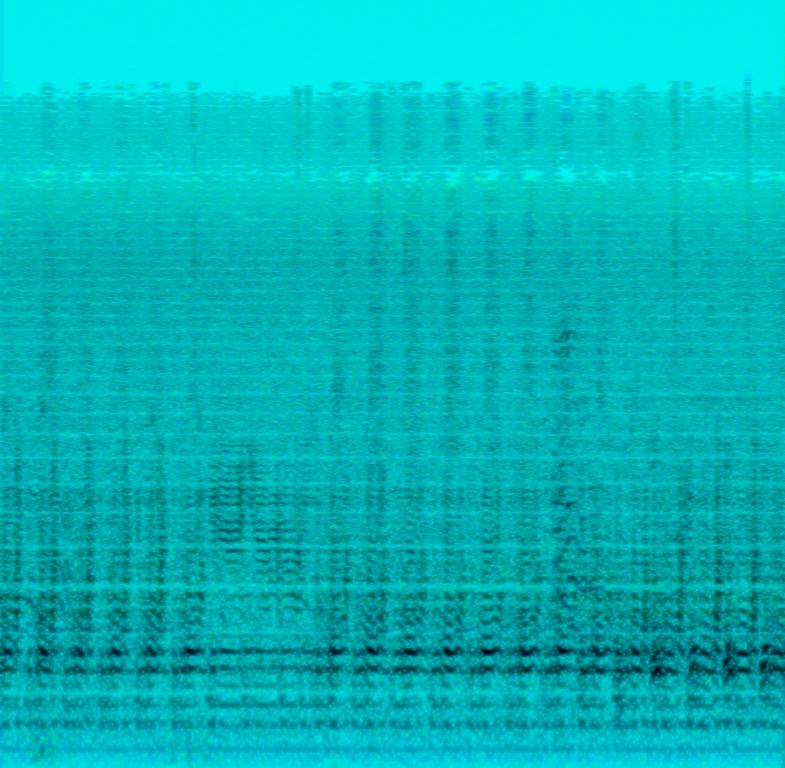
The low quality recording features a didgeridoo melody playing outdoors. There are also some crowd chattering, water fountains and birds chirping sounds. The recording is noisy, as it was probably recorded with a phone.